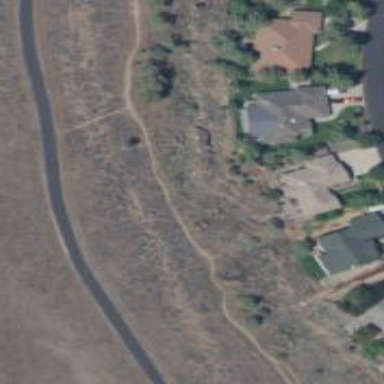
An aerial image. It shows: Path.